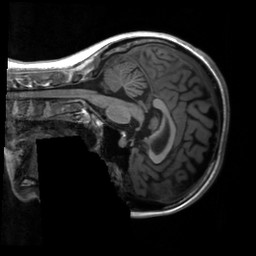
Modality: T1w
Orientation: sagittal
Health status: healthy
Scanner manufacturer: siemens
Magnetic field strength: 3 T
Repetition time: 2.3 s
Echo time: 0.00207 s